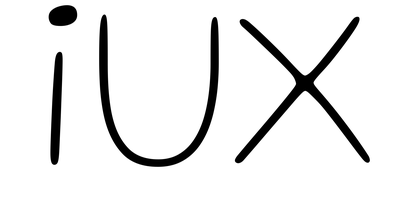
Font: Gluten_Thin